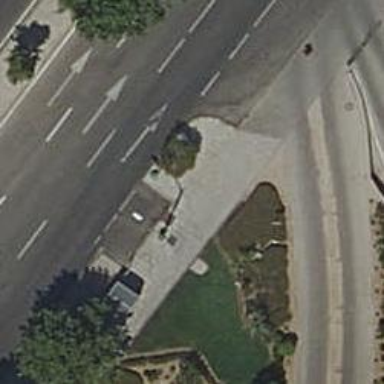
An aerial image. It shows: Bus stop with shelter. It is platform for public transport.